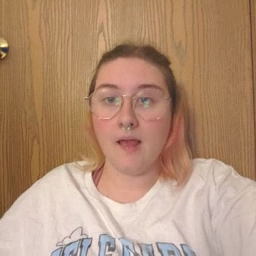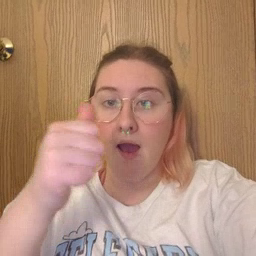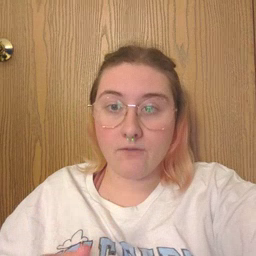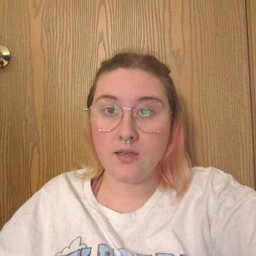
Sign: every